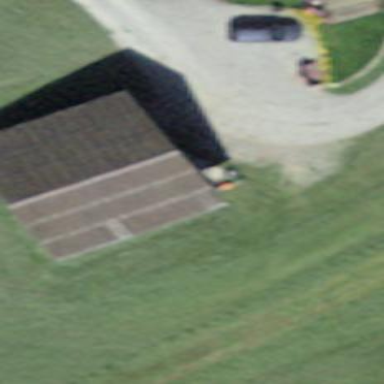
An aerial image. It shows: Shed.